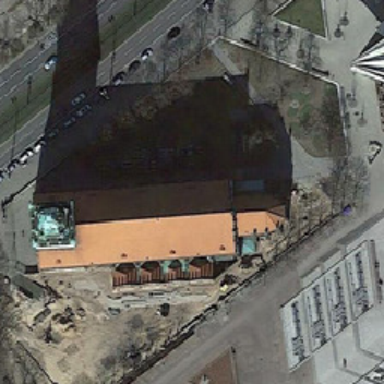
Church of solar mirror reflections .